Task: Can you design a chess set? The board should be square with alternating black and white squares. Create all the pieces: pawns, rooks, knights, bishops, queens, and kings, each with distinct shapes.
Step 510:
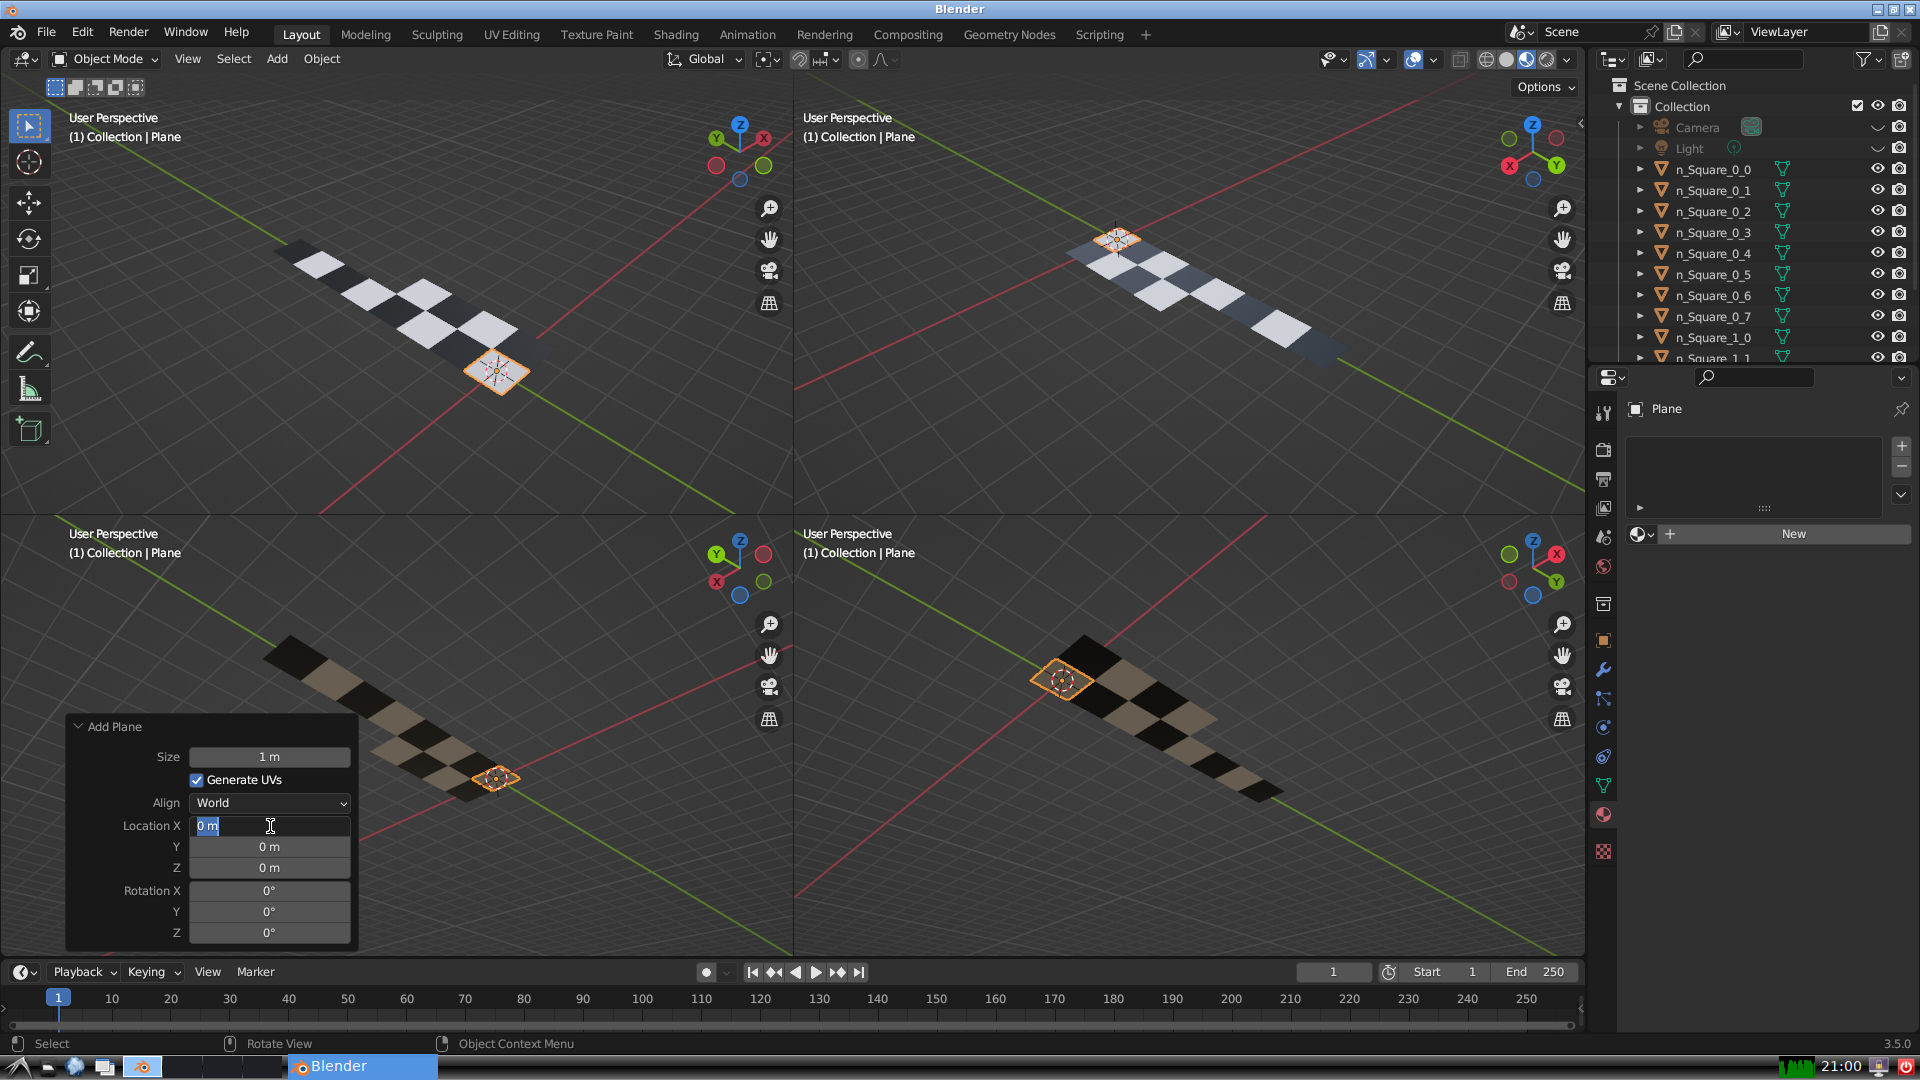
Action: input_text: 1.0